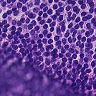
Metastatic tissue present: no